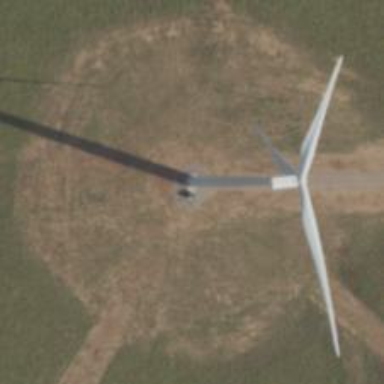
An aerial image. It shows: Wind turbine generator harnessing power from the wind.